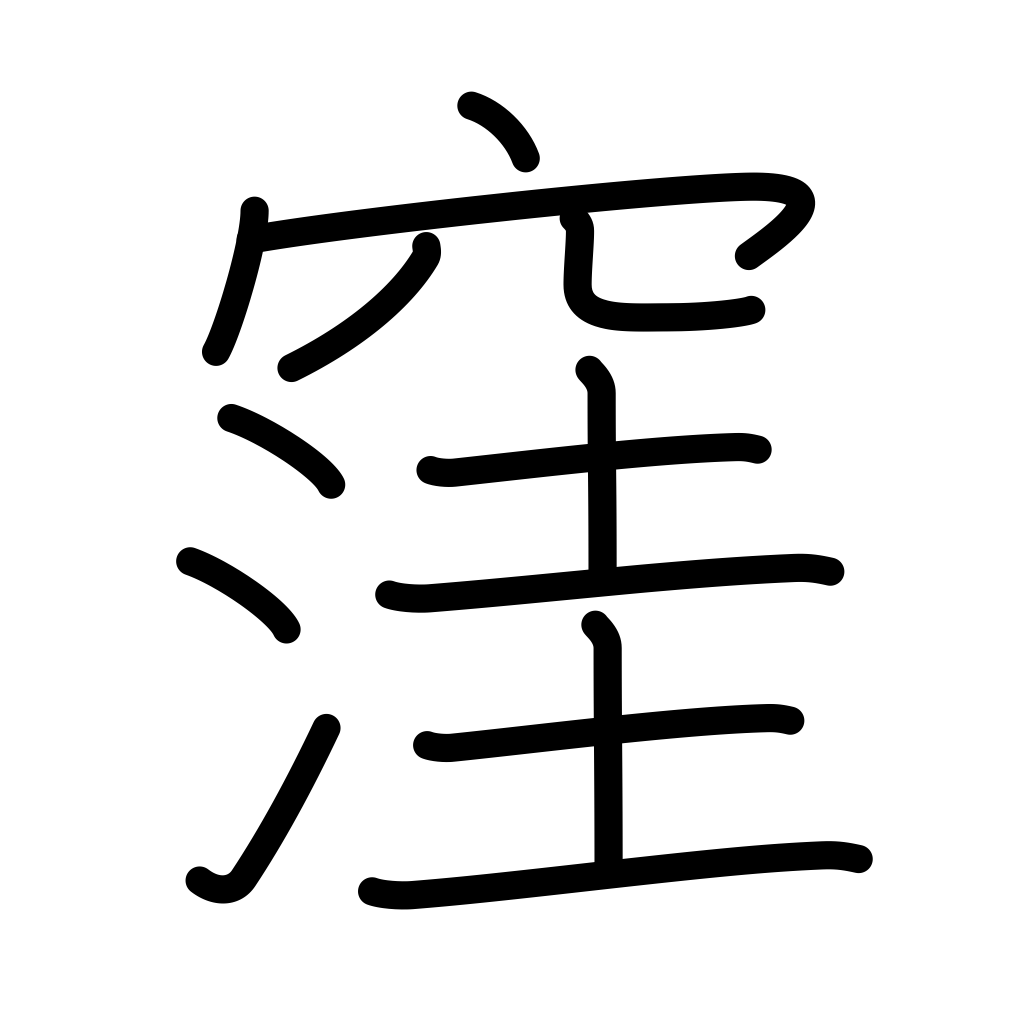
Meaning: depression, cave in, sink, become hollow